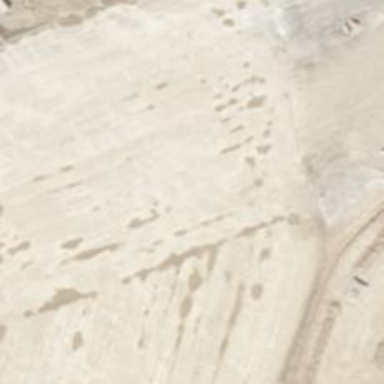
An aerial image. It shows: Concrete taxiway at the airport.